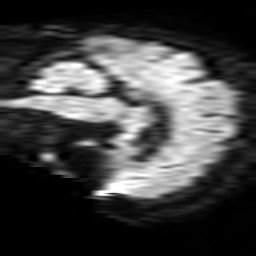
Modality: TRACE
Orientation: sagittal
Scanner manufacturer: philips
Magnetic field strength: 3 T
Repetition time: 3.758 s
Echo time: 0.06024 s